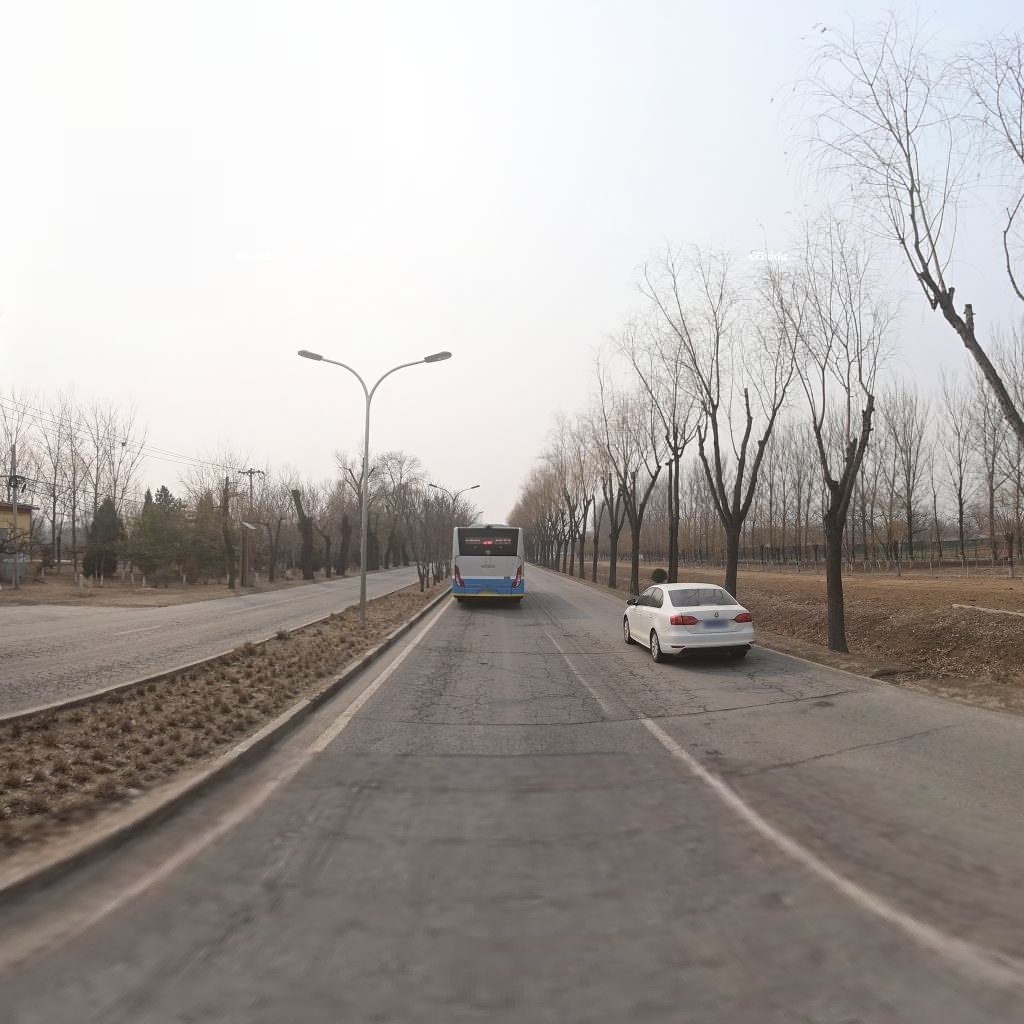
Region: Haidian
Road damage annotations: alligator crack, alligator crack, transverse crack